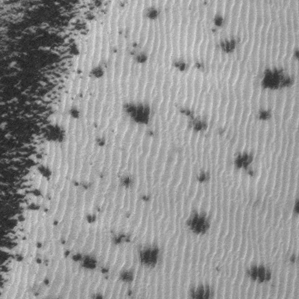
Label: frost